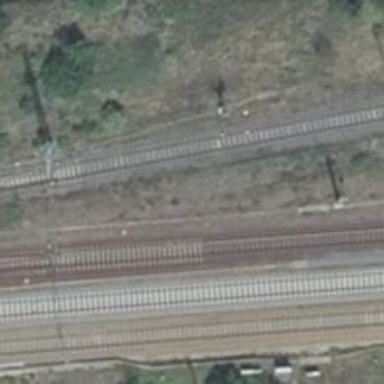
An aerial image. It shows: Abandoned railway.